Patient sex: F
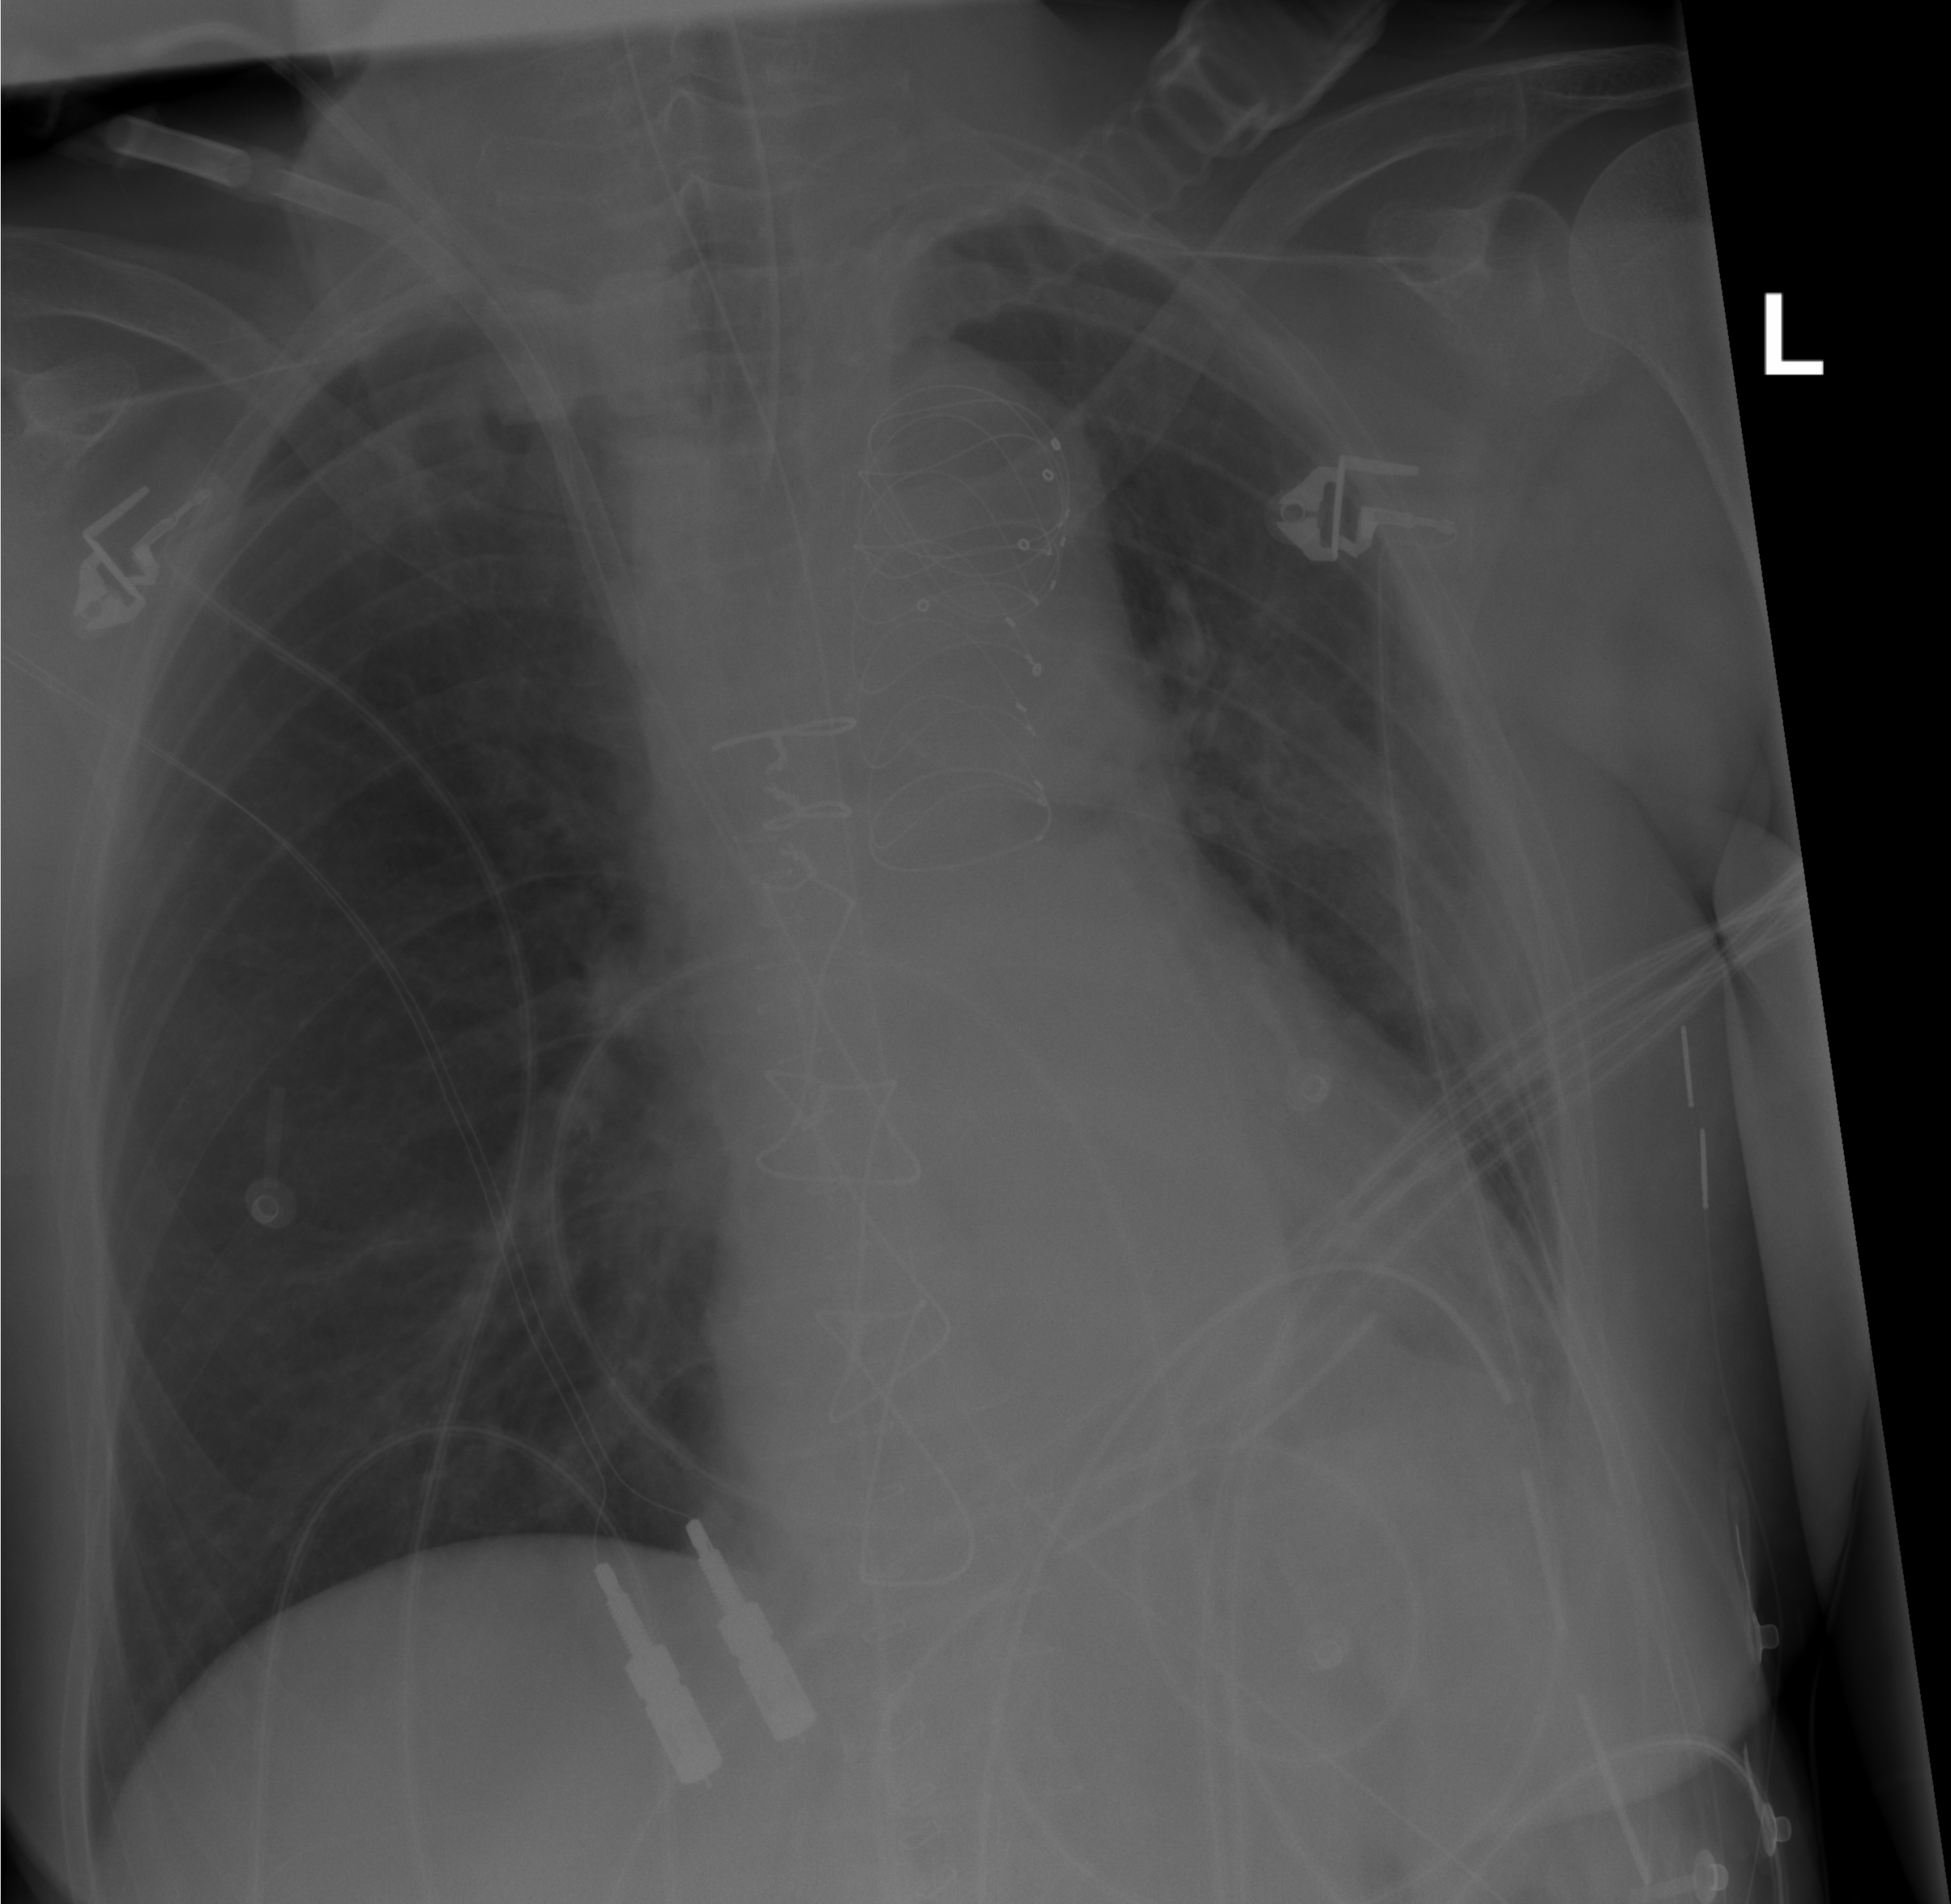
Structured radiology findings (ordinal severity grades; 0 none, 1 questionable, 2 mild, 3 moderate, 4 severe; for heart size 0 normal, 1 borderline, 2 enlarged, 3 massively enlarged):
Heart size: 0
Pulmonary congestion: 0
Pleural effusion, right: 0
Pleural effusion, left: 0
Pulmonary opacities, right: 0
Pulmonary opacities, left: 0
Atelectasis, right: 0
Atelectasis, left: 2